Aerial crown-view tile of a tropical tree (Barro Colorado Island, Panama), acquired 20250414:
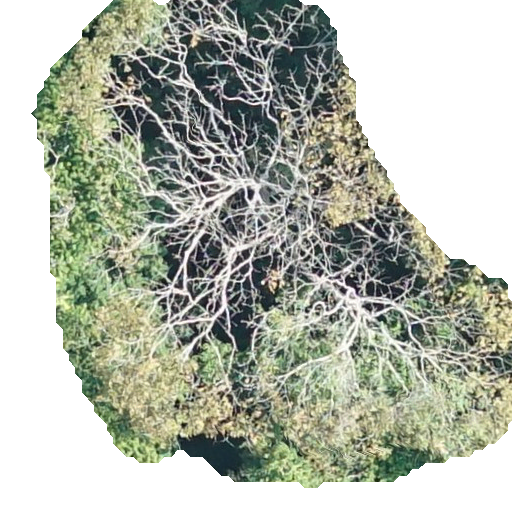
Species: Dipteryx oleifera
GBIF accepted scientific name: Dipteryx oleifera
Crown area: 253.628 m²